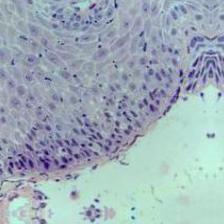
Diagnosis: Normal